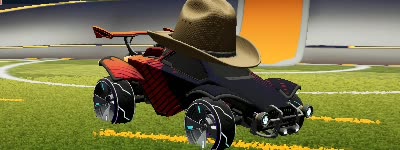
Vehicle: octane